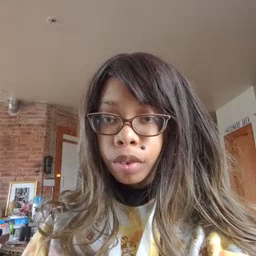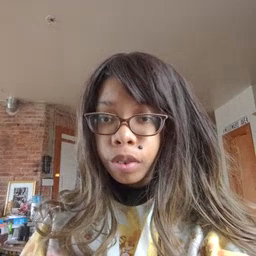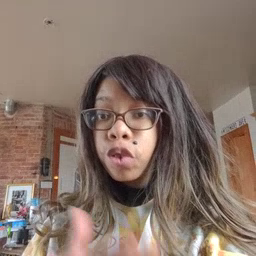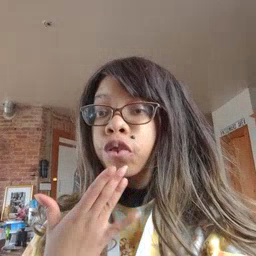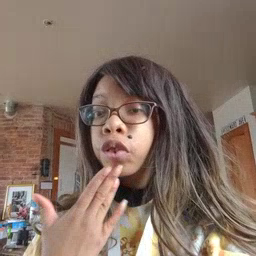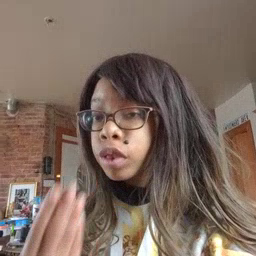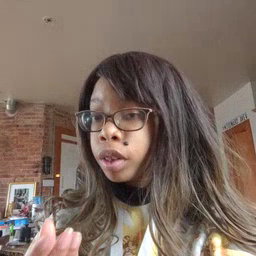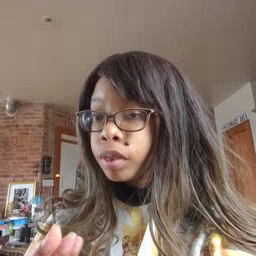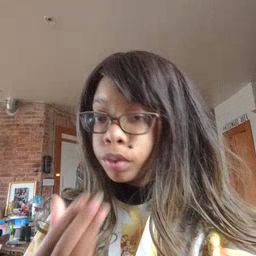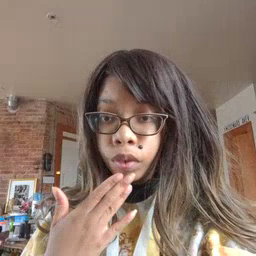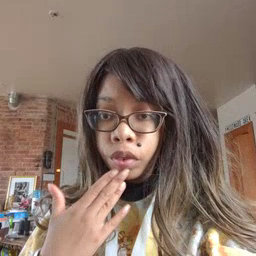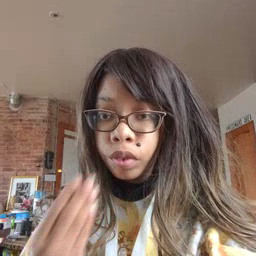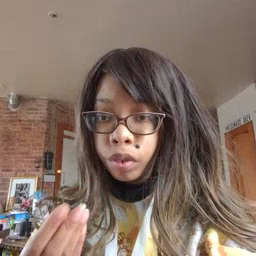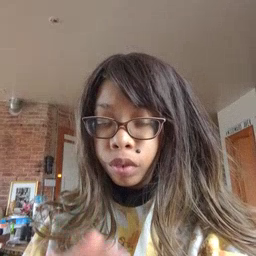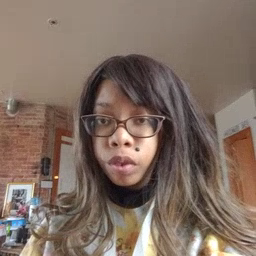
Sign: wet